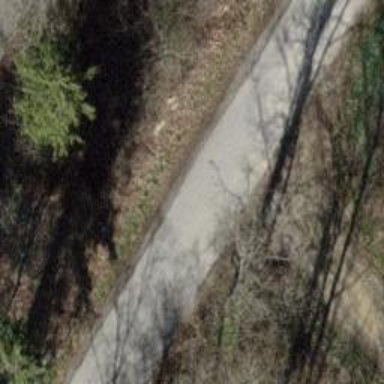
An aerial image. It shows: Unclassified paved road.